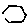
Label: hexagon